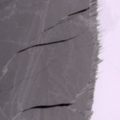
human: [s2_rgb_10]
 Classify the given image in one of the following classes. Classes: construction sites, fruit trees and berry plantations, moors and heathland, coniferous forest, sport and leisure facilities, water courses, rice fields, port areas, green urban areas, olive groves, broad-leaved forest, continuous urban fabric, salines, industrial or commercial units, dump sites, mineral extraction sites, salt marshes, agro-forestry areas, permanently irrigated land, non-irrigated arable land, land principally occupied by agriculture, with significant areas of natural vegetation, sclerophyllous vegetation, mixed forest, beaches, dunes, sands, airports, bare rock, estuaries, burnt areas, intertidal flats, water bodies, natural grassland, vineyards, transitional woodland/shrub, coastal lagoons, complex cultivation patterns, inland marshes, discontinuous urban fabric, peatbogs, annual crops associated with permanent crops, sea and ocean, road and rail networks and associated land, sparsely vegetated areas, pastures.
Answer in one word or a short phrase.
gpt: sea and ocean